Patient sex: M
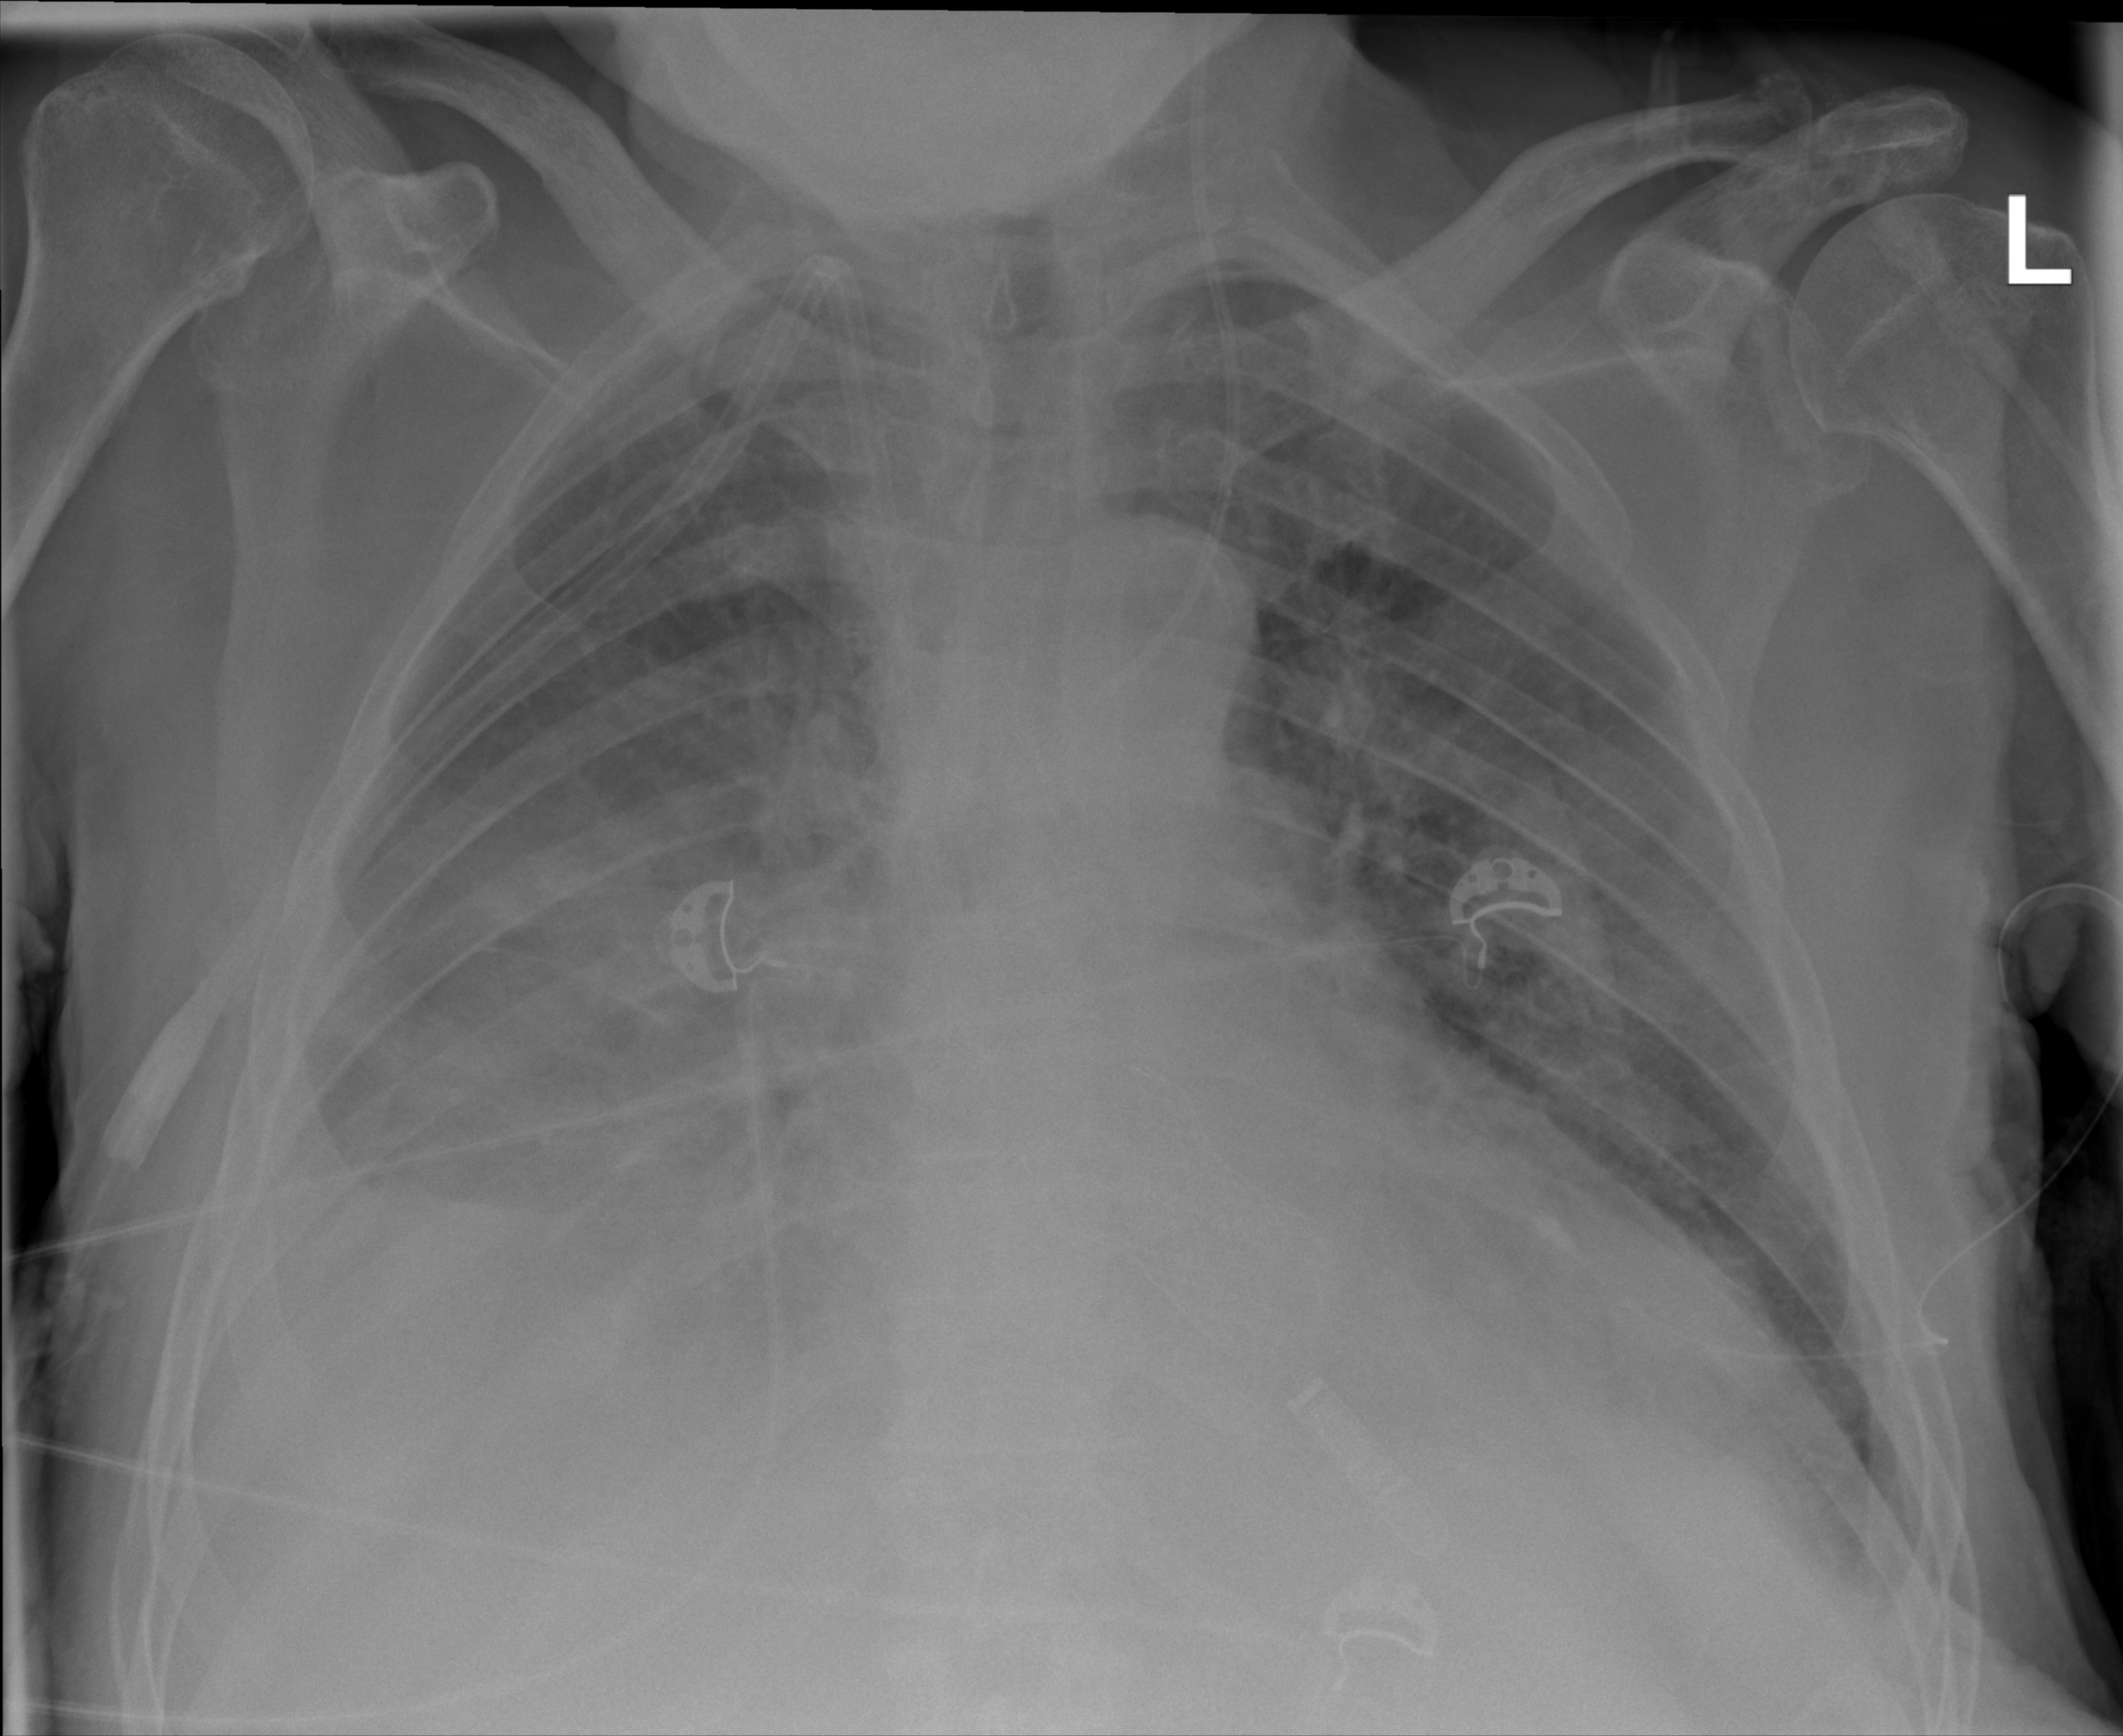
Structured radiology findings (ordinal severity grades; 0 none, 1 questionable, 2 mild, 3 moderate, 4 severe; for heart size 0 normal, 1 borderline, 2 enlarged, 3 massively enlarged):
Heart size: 2
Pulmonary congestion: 2
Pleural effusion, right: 3
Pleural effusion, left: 2
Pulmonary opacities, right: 2
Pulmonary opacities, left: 0
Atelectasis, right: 3
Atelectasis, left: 0